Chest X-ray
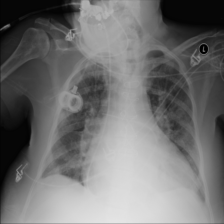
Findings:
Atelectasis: negative
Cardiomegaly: positive
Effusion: negative
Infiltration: negative
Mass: negative
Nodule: negative
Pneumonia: negative
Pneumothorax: negative
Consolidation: negative
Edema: negative
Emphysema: negative
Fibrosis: negative
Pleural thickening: negative
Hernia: negative